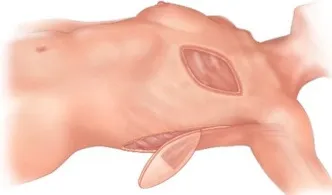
(D) The initial defect covered by the transferred flap, and the donor site area closed primarily. LD, latissimus dorsi.
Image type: radiology (x_ray)